Breast ultrasound image
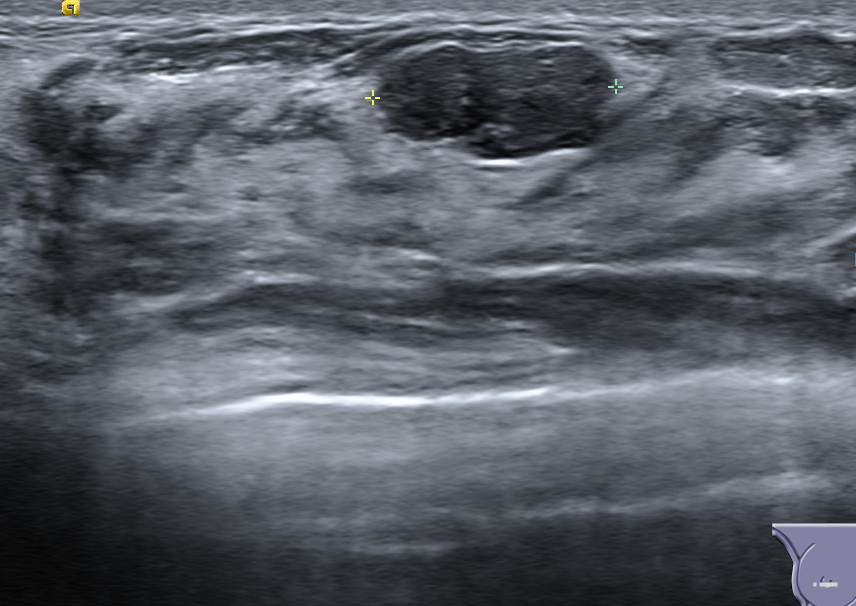
Diagnosis: benign